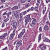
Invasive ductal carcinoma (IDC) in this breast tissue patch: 1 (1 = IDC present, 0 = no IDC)